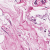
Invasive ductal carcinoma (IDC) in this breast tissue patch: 0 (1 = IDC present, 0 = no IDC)